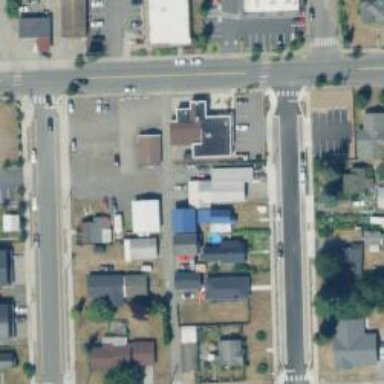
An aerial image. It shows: Alley classified as service road.